Question: I have two nested objects (Attachment inside Widget, Widget inside Lesson).
Lesson > Widgets > Attachments
Lesson > Widgets > Links
Everything is fine, but if I click on "Remove attachment", and then I click on "Update Lesson", nested attachments in the widget are not removed. Is that because I click on "Update Lesson", instead of "Updated Widget" ?

'''
class Lesson < ActiveRecord::Base
has_many :widgets, as: :widgetable, autosave: true
accepts_nested_attributes_for :widgets, allow_destroy: true
'''
'''
class Widget < ActiveRecord::Base
belongs_to :widgetable, polymorphic: true
has_many :attachments, as: :attachable, autosave: true
accepts_nested_attributes_for :attachments, allow_destroy: true
has_many :links, as: :linkable, autosave: true
accepts_nested_attributes_for :links, allow_destroy: true
'''
'''
class Attachment < ActiveRecord::Base
belongs_to :attachable, polymorphic: true
mount_uploader :file, AttachmentUploader
'''
'''
class Link < ActiveRecord::Base
belongs_to :linkable, polymorphic: true
'''
'''
<%= f.fields_for :widgets do |w| %>
<div class="row">
<div class="col-xs-8">
<h2>Name</h2>
<%=w.text_field :name, placeholder: "Name of widget", class: "form-control"%>
<%= w.fields_for :attachments do |h| %>
<h4>Attachments</h4>
<div class="row">
<div class="col-sm-6">
<%=h.text_field :name, placeholder: "Title", class: "form-control"%>
</div>
<div class="col-sm-6">
<%=h.file_field :file, class: "form-control"%>
</div>
</div>
<div class="row">
<div class="col-sm-12">
<br />
<%=h.text_area :description, placeholder: "Write a description", class: "form-control autogrow"%>
</div>
</div>
<%= w.link_to_remove "Remove attachment", class: "text-right"%>
<hr /><br />
<% end %>
<%= w.fields_for :links do |l| %>
<h4>Links</h4>
<%=l.text_field :title, placeholder: "Title", class: "form-control"%>
<%=l.text_field :description, placeholder: "Description", class: "form-control"%>
<%=l.text_field :url, placeholder: "http://", class: "form-control"%>
<%= l.link_to_remove "Remove Link", class: "text-right"%>
<hr /><br />
<% end %>
<p>
<%=w.link_to_add "Add attachment", :attachments, class: "btn btn-sm btn-success" %>
<%=w.link_to_add "Add Link", :links, class: "btn btn-sm btn-success" %>
</p>
</div>
<div class="col-xs-4 text-right">
<%= w.link_to_remove "Remove widget", class: "btn btn-sm btn-danger" %>
</div>
</div>
<hr />
<p></p>
<% end %>
<p><%= f.link_to_add "Add widget", :widgets, class: "btn btn-sm btn-success pull-right" %></p>
'''
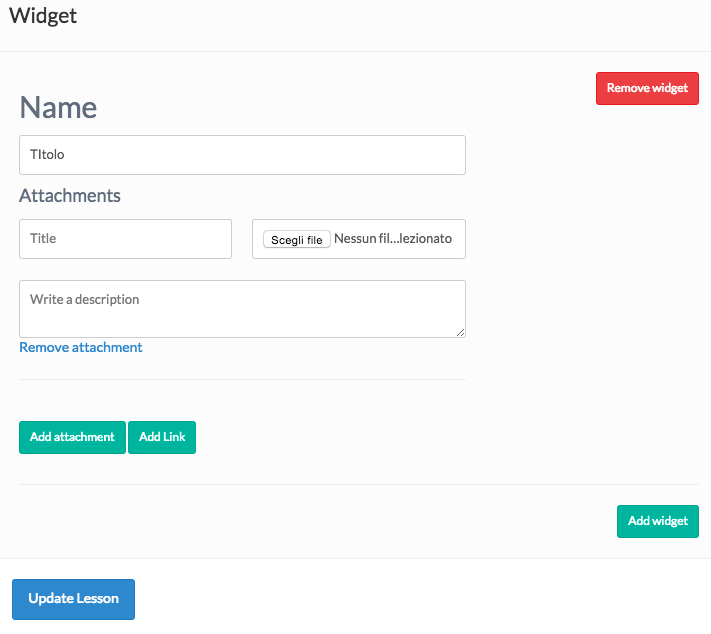
Answer: Change this line
'''
<%= w.link_to_remove "Remove attachment", class: "text-right"%>
'''
to
'''
<%= h.link_to_remove "Remove attachment", class: "text-right"%>
'''